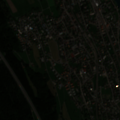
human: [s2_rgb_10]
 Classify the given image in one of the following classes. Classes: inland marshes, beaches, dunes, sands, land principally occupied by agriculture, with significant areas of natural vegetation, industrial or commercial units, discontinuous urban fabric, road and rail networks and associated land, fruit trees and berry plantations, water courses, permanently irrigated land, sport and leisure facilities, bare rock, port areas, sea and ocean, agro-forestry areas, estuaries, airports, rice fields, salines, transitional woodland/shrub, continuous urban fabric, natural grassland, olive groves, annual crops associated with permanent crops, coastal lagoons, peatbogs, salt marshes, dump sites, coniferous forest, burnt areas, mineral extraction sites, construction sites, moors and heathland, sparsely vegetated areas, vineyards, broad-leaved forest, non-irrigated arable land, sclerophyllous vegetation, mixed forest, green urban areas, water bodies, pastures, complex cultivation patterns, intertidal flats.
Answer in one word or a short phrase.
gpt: discontinuous urban fabric, non-irrigated arable land, coniferous forest, mixed forest, water bodies